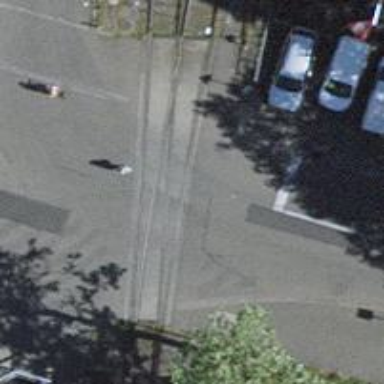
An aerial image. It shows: Level crossing with double half barrier.